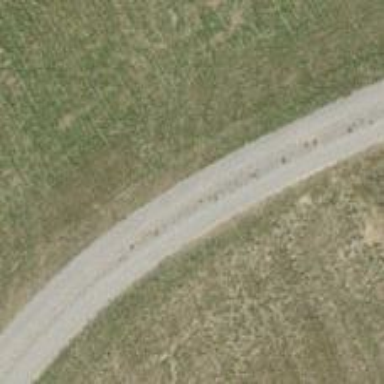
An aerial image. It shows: Track with grade 2 tracktype.